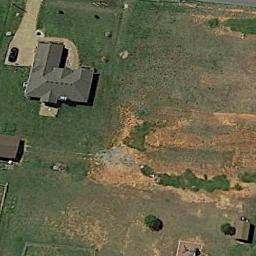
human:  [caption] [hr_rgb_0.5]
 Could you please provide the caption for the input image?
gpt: There are several houses on the grass, And behind them are lush woods .

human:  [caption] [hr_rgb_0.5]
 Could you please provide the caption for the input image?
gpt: The sparse residential is on the grass next to the bare land .

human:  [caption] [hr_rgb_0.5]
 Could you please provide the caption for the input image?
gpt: In a sparse residential area there is a gray house and a clearing .

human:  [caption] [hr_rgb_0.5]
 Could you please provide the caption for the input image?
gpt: The sparse residential is surrounded by grass .

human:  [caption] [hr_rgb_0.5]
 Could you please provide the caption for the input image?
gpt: A sparse residential area with some buildings on the green meadow .